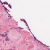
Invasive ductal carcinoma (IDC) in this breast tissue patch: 0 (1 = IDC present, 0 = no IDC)